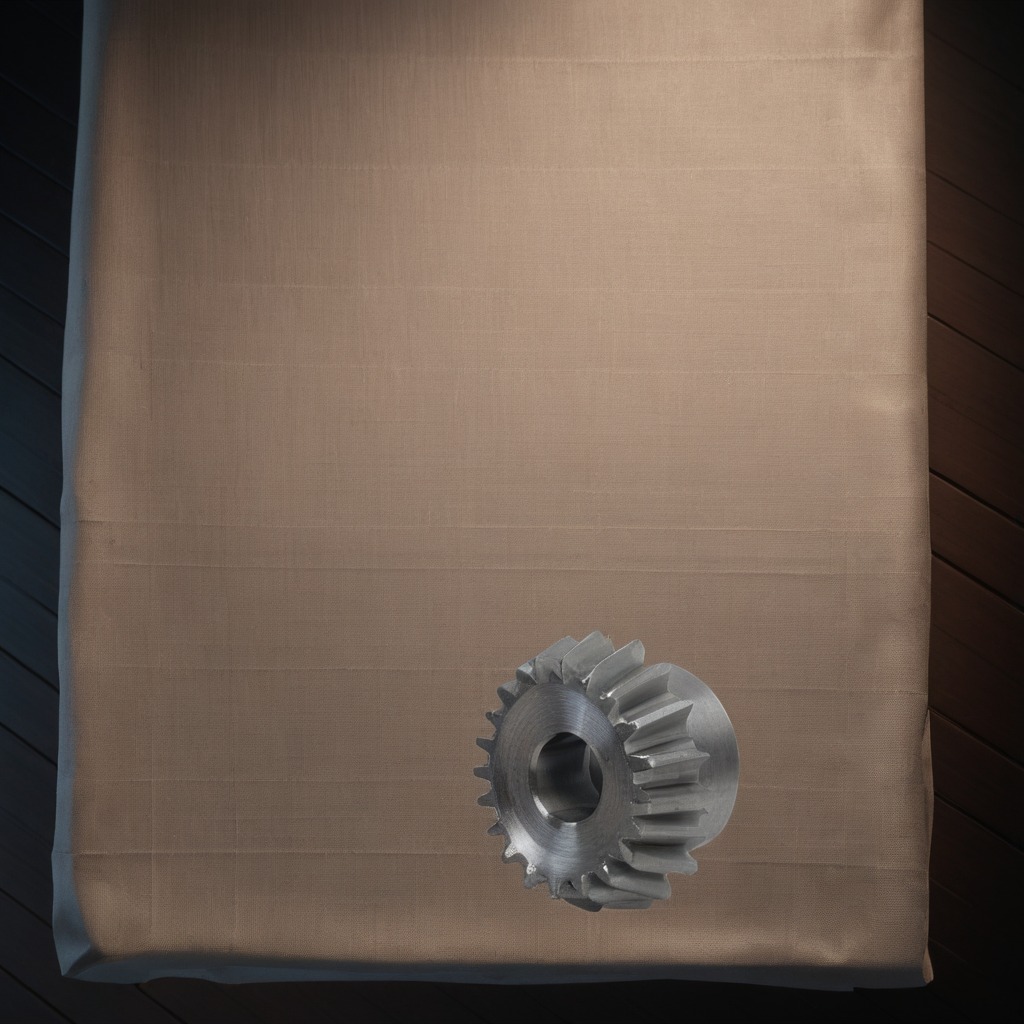
A steel gear with teeth is lying on the wooden table.